Question: I am new to 'java'. I have just got 'Eclipse' working (somehow) lol. well my programs are running fine until-
I save a program, close out of eclipse, and re-open the program. when I try to run it the same way that works for all the other programs, I am getting a message asking to "run with ant build". for some reason 'eclipse' will not run any of my programs that have been closed out and re-opened, but will run new programs just fine.
does anyone know how to fix this???
thanks
EDIT- i would post an image, but I do not have at least 10 reputation.. what is happening is I go to open 'file => C:\Documents and Settings\xxxxxx\workspace\t\src\t (t is the program's name)' and then I open it, and run it. When I run it (either F11 or the run button) it pops up a window saying "select what to run as", and the only options are 2 ant build icons. Running as ant build does not work, because this isn't an antbuild file. I created a new program just to test, (from scratch) and everything compiles and runs fine...
everything is compiling and running fine on NEW programs, but I just tried opening a program I created yesterday, and it is giving me the error mentioned above.. it was running perfectly fine yesterday. also, I have JDK installed at home, and I am getting this same exact problem.. JDK isn't the source.
EDIT- i have 10 rep now. Here's an image of what was happening before the fix

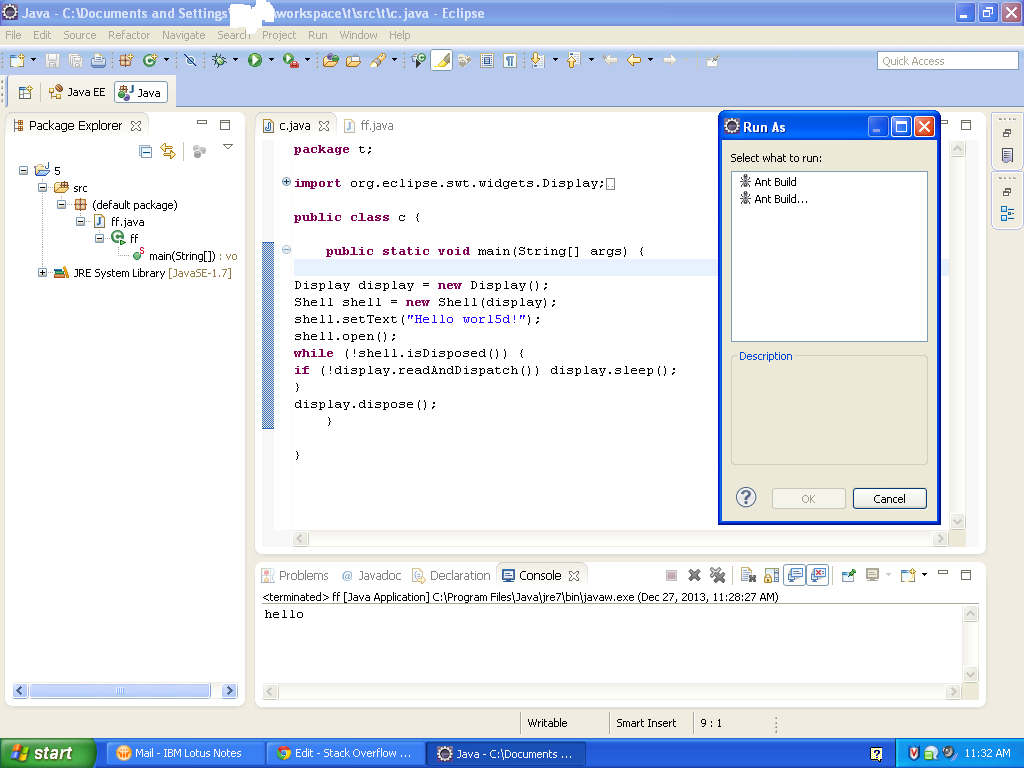
Answer: >
You don't want to open the file. You want to open the project
- - - - - - -
The project should now show in your package explorer and you can then run it.